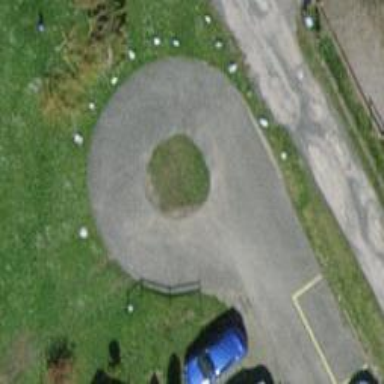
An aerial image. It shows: Turning loop on the road.